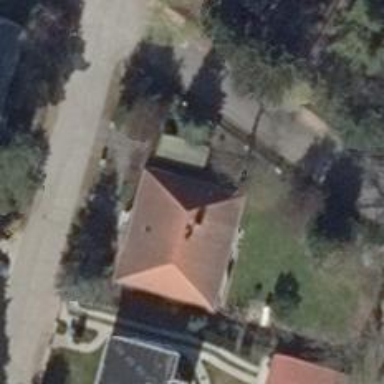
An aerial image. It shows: Detached building with hipped roof shape.